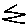
Label: zigzag